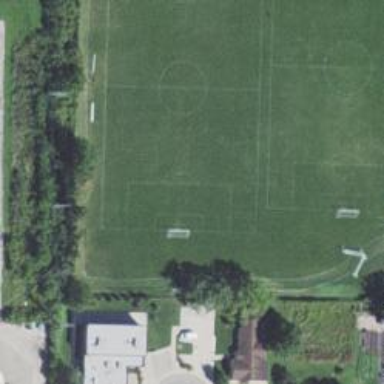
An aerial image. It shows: Soccer pitch designated for leisure and sports activities.